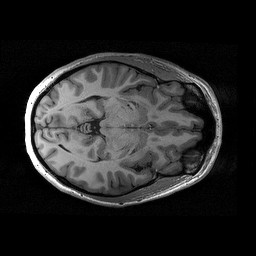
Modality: T1w
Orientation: coronal